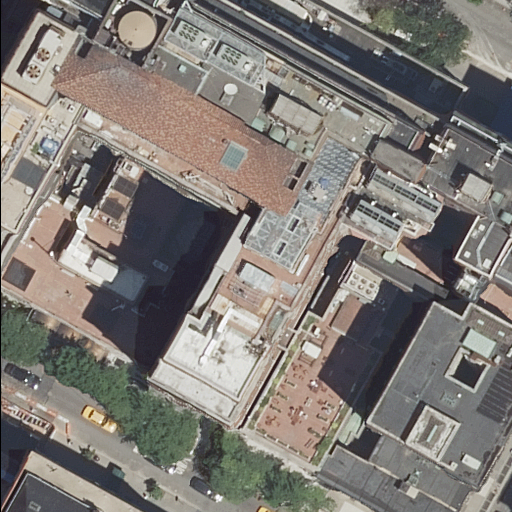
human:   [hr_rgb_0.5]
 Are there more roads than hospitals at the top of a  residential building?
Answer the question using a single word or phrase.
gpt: yes

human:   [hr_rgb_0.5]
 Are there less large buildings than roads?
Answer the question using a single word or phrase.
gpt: no

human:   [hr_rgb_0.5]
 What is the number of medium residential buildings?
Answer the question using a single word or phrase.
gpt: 4

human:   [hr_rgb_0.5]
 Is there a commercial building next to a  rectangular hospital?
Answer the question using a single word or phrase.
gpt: no

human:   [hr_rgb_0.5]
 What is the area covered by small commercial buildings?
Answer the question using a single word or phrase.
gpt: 0m2

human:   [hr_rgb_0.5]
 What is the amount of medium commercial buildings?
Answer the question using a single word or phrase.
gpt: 0

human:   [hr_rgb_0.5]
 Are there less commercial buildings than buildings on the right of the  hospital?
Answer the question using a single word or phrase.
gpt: yes

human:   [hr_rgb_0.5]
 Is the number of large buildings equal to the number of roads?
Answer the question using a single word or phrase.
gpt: no

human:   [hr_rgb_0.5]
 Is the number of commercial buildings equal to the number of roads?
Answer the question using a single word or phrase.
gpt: no

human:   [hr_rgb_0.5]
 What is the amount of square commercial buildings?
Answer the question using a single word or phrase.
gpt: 0

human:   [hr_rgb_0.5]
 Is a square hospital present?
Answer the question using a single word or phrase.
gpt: no

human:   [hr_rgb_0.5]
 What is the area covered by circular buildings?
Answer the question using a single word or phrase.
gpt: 0m2

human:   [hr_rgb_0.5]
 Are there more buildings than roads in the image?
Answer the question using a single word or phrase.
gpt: yes

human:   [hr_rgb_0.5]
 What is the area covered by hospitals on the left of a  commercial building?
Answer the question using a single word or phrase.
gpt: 0m2

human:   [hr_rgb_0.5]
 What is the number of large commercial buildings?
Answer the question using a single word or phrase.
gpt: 0

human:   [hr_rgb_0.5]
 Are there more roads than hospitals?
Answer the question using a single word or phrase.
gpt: yes

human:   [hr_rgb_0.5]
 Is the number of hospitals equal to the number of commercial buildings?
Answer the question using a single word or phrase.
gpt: no

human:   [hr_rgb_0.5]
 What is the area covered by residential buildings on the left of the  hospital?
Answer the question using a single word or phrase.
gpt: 479m2

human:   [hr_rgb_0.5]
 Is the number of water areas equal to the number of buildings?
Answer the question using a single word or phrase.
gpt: no

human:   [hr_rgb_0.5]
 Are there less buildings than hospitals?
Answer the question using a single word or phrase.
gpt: no

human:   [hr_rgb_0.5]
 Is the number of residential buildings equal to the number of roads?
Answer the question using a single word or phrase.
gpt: no

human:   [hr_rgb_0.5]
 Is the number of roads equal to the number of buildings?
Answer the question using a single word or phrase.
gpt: no

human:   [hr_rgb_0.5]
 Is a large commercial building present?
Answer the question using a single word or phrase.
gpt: no

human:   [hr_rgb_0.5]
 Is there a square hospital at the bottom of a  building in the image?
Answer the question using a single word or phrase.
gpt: no

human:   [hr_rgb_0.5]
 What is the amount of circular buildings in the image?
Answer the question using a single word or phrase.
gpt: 0

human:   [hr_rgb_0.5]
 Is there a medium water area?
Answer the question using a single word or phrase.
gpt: no

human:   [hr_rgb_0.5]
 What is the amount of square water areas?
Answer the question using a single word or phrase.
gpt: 0

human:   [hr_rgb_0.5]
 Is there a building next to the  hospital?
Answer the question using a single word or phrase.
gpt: yes

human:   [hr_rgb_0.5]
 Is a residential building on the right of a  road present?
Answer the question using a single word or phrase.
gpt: yes

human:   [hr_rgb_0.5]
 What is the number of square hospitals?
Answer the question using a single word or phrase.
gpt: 0

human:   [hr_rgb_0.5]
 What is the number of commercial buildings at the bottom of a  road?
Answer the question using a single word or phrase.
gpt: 0

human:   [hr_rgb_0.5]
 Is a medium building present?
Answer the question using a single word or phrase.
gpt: yes

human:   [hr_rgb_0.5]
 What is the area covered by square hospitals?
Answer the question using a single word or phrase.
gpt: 0m2

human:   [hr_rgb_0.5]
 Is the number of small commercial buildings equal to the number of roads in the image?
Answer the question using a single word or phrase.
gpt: no

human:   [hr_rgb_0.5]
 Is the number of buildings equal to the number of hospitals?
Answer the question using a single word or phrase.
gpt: no

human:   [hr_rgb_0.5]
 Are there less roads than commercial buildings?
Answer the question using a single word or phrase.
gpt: no